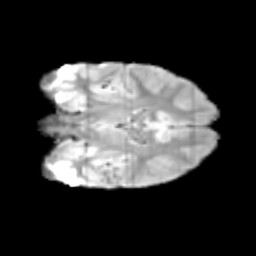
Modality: T2w
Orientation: coronal
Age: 10
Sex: male
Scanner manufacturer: siemens
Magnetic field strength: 3 T
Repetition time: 3.8 s
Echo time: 0.07 s